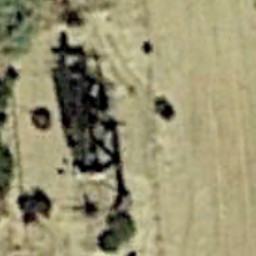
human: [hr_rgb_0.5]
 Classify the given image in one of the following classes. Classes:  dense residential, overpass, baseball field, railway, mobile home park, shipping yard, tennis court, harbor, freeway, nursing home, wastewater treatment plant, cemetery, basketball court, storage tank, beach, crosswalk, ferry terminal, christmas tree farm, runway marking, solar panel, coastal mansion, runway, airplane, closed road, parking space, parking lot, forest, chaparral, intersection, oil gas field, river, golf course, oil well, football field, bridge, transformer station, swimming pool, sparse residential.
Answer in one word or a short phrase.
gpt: oil well